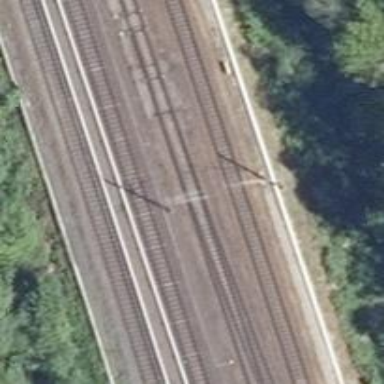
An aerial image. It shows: Railway switch with the turnout side on the left.